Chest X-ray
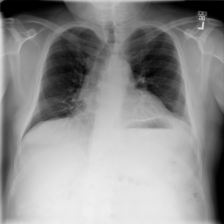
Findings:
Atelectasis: positive
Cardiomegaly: negative
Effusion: negative
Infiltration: negative
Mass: negative
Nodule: negative
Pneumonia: negative
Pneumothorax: negative
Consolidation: negative
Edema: negative
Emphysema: negative
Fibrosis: negative
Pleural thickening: negative
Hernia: negative